Question: I use jquery-datetimepicker in this <URL>
my simple code like this '$(".datetimepicker").datetimepicker();'
but the GUI appear like this

I want date calender and time by (Hours and Minutes) only appear in the widget
I trying this code but no effects.
'''
$(".datetimepicker").datetimepicker({
dateFormat: 'dd-mm-yy',
timeFormat: 'hh:mm tt',
showTimePicker: false,
showSecond:false,
showMillisec:false,
showMicrosec:false,
showTimezone:false
});
'''
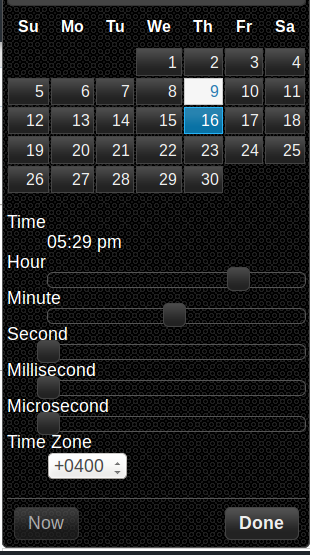
Answer: the problem is jquery-ui-timepicker-addon.css file not loaded correctly
it was like this
'<link href='datetimepicker/src/jquery-ui-timepicker-addon.css'/>'
I forgot to add link type
'<link type='text/css' rel='stylesheet' href='datetimepicker/src/jquery-ui-timepicker-addon.css' />'
it's working now .
@zedd thank you very much . you put my hand in the problem point